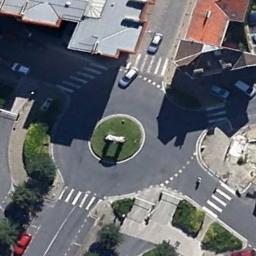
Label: roundabout